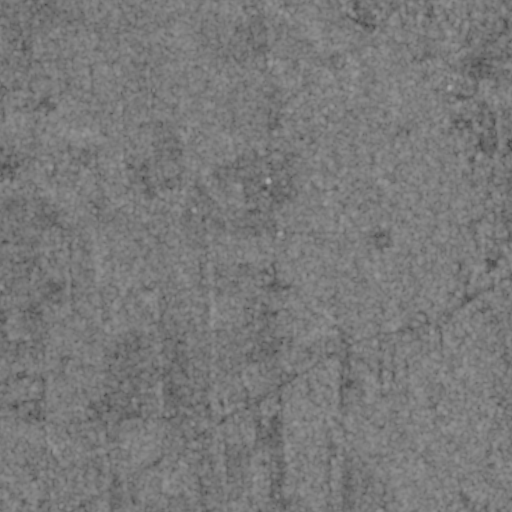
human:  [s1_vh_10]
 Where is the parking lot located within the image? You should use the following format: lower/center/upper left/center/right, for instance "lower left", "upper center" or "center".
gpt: The parking lot is located in the upper right of the image.
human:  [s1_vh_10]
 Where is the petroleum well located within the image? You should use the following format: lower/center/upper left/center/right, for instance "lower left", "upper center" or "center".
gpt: The petroleum well is located in the lower right of the image.
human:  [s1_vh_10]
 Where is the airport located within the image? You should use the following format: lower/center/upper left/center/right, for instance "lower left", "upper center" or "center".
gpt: There is no airport in the image.

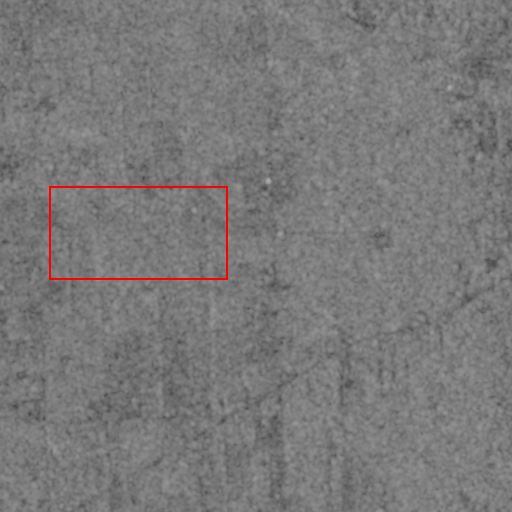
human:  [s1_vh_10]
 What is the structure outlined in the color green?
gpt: There is no green outline.
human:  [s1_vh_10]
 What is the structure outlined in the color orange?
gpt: There is no structure outlined in orange.